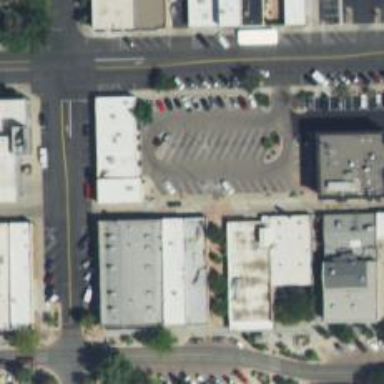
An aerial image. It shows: Parking space.